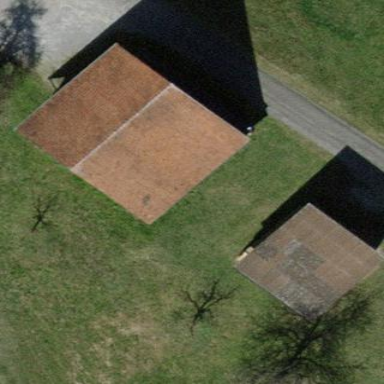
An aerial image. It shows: Shed.